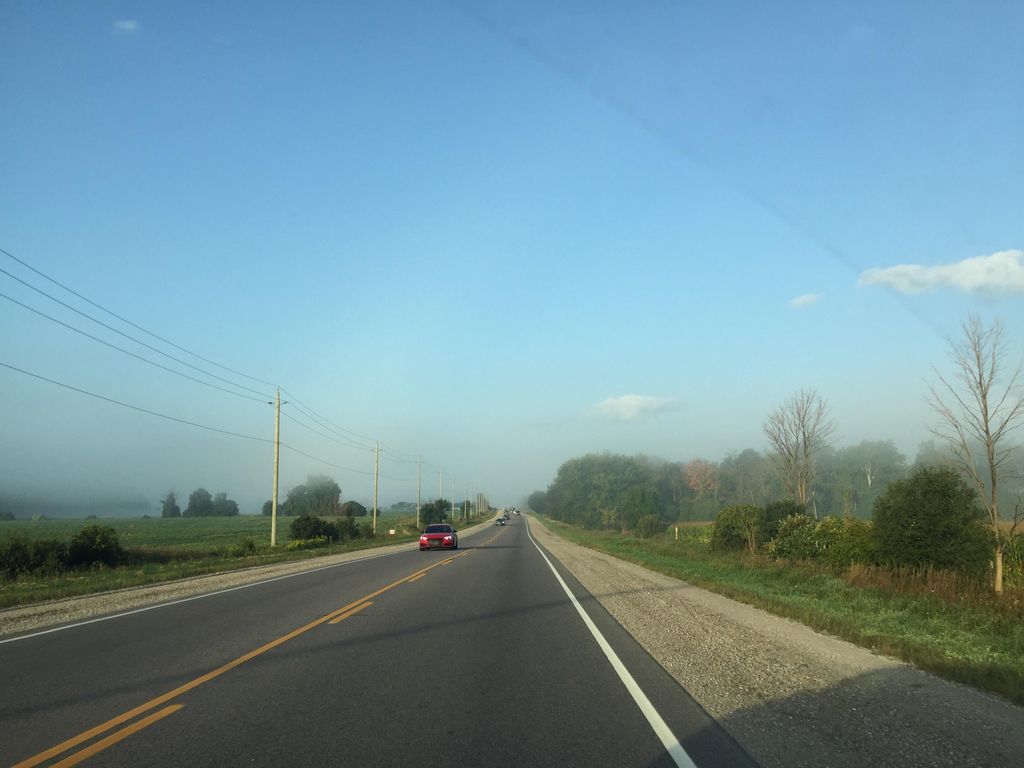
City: kitchener-waterloo